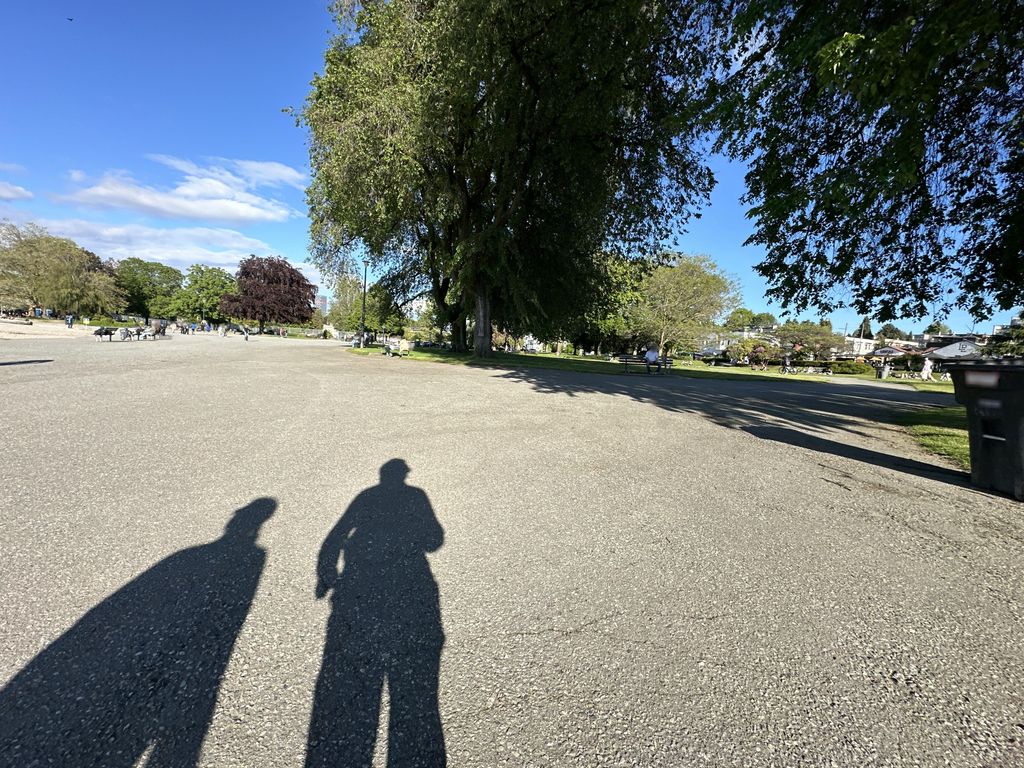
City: vancouver